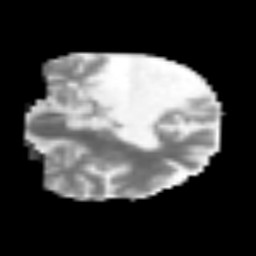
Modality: MD
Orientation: coronal
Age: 64
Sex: male
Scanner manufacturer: siemens
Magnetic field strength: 3 T
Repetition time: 3.2 s
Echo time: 0.081 s